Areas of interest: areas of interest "Basketball Arena"
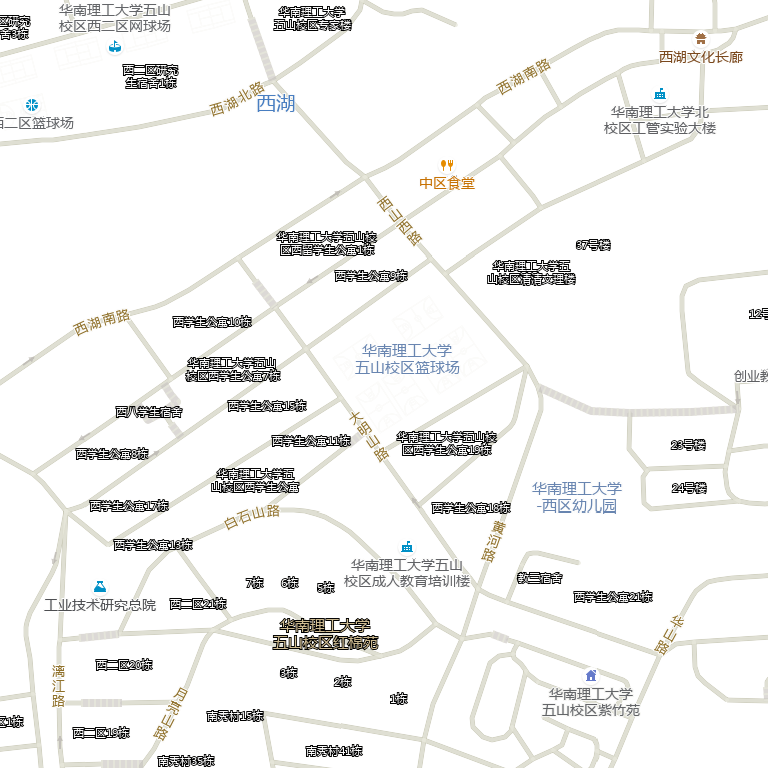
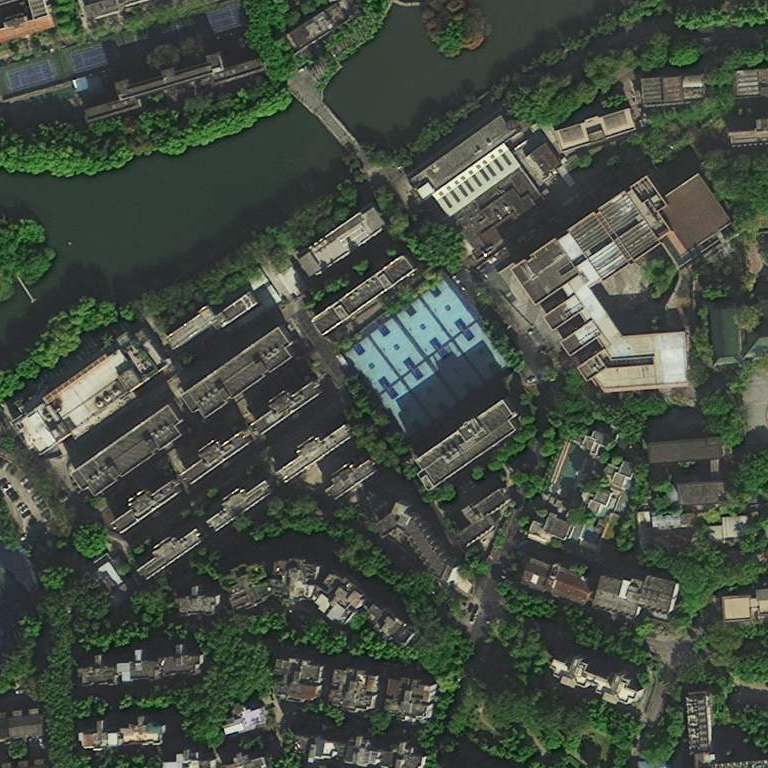